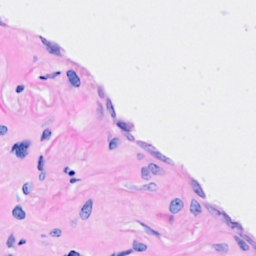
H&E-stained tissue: Breast